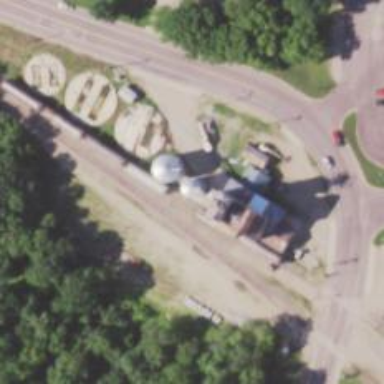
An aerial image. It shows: Silo.